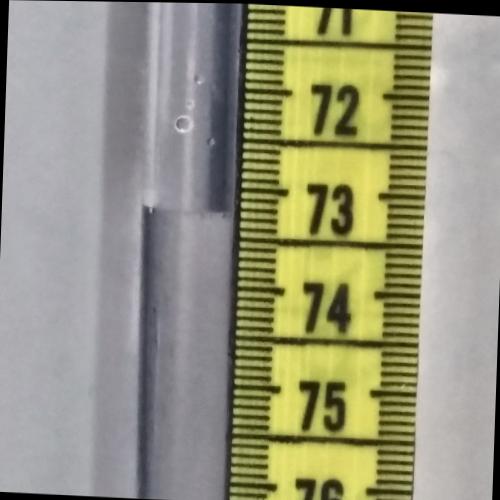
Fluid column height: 73.2 cm